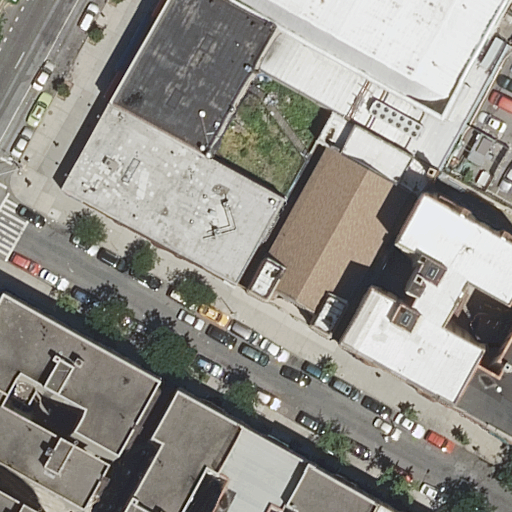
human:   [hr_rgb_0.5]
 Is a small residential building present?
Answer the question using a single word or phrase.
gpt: yes

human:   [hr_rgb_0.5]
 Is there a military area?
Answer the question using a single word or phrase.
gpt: no

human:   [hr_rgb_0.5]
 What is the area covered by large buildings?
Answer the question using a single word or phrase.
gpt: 1574m2

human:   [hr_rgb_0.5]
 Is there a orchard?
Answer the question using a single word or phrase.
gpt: no

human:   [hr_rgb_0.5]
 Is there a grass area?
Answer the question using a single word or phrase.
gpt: no

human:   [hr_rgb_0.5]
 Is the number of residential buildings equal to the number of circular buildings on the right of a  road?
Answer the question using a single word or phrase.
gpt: no

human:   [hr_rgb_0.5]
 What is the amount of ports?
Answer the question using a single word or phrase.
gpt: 0

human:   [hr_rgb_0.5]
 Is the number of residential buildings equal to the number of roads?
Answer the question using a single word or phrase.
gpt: no

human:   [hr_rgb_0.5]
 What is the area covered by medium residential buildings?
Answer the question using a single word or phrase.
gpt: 2332m2

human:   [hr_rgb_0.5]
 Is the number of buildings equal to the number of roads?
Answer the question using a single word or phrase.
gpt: no

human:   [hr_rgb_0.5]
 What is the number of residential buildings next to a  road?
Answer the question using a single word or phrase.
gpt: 13

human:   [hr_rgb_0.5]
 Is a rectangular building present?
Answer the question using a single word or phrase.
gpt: yes

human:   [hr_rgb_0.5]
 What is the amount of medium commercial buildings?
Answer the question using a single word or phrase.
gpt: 0

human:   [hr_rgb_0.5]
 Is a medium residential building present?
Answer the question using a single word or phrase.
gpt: yes

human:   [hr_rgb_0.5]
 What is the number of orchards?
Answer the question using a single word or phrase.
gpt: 0

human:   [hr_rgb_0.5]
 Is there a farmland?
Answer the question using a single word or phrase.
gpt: no

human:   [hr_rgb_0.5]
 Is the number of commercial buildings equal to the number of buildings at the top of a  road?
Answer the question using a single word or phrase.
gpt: no

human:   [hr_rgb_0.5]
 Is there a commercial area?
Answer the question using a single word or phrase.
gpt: no

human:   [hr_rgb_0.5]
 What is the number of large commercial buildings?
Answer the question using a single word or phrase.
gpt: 0

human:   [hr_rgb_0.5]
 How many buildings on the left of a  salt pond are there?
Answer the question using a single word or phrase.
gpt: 0

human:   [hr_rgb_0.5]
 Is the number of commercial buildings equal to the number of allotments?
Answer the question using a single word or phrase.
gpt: yes

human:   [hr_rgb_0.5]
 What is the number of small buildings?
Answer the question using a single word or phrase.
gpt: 3

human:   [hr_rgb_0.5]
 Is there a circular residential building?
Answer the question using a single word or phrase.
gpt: no

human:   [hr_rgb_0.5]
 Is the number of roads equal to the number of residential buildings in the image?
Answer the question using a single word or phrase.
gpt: no

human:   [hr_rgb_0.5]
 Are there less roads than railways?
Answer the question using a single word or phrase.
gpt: no

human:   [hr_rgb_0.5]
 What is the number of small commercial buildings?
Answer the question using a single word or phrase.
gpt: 0

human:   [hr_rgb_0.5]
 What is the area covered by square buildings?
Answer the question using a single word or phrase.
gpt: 0m2

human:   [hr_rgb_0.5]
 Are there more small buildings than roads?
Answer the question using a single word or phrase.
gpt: yes

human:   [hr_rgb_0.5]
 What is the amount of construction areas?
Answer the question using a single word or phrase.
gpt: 0

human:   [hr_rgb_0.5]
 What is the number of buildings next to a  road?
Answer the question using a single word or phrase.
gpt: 13

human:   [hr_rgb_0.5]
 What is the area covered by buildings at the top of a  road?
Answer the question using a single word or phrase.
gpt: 1629m2

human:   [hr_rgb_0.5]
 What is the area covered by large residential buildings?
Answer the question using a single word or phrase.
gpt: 1574m2

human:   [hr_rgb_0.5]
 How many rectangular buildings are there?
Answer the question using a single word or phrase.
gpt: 8

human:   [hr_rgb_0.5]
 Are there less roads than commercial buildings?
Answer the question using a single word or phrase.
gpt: no

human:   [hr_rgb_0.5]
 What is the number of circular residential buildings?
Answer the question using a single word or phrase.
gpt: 0

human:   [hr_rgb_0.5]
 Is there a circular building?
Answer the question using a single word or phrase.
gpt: no